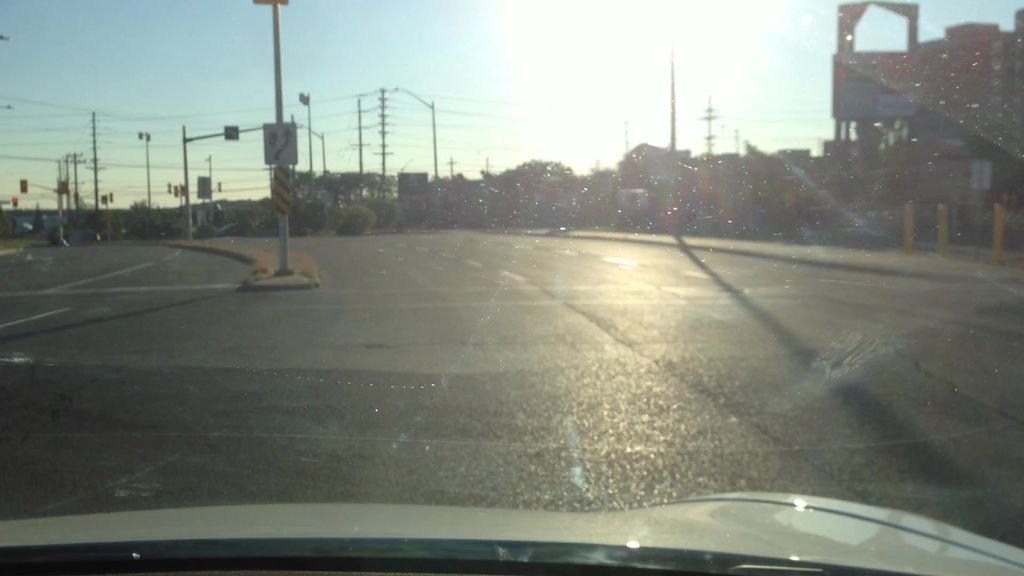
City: ottawa-gatineau